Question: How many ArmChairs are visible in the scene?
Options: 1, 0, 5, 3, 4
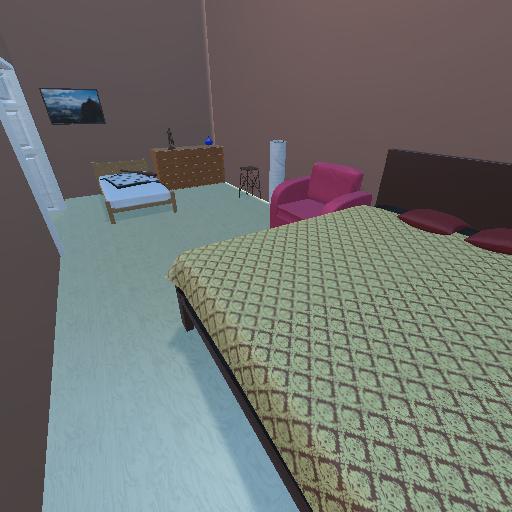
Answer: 1